Field crop: maize
Growth stage: 2
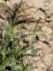
Species: salsola